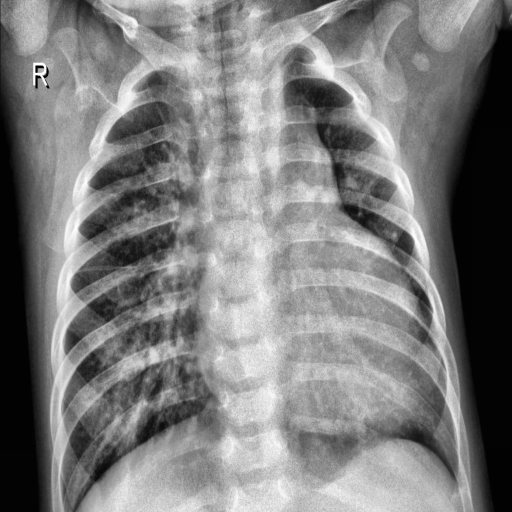
Finding: PNEUMONIA